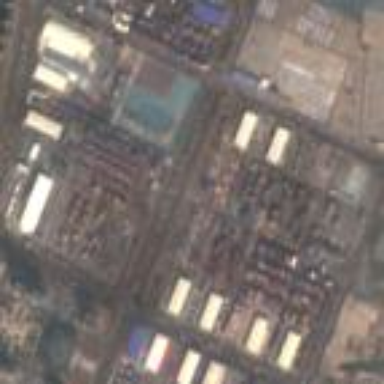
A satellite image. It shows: Industrial area designated as port.